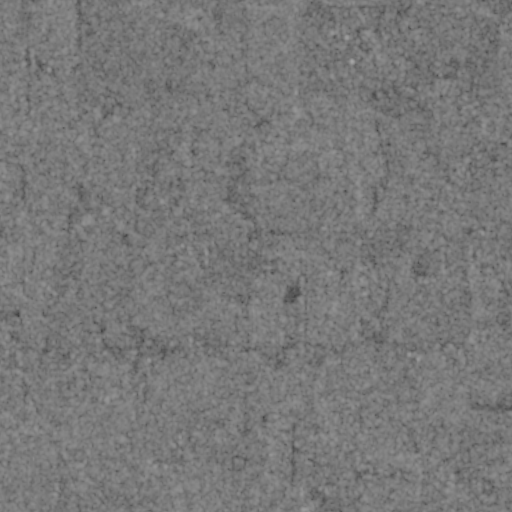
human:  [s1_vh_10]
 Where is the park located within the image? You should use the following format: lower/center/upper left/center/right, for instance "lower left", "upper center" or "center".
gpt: The park is located in the lower right of the image.
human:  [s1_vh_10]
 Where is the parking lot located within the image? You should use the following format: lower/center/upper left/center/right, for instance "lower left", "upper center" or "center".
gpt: The parking lot is located in the center right of the image.
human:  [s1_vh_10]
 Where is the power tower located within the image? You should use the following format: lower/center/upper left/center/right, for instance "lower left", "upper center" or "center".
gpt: The power tower is located in the lower of the image.
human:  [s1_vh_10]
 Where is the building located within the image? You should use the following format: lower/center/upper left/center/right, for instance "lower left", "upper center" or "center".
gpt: The building is located in the center right of the image.
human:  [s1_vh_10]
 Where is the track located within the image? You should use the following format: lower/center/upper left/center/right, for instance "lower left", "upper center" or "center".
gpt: There is no track in the image.

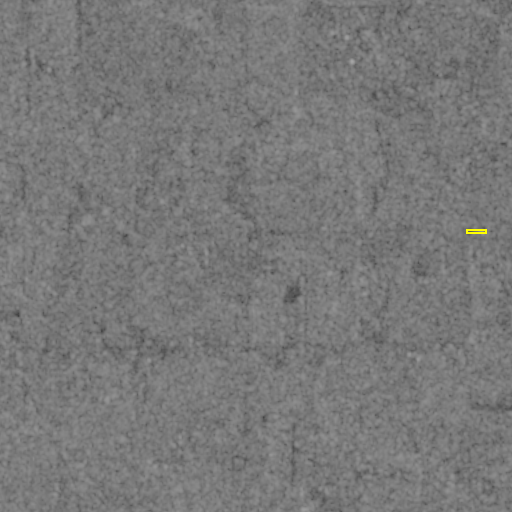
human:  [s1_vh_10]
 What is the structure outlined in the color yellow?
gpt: The structure outlined in yellow is a parking lot.
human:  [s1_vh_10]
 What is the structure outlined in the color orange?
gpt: There is no orange outline.